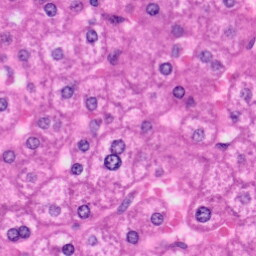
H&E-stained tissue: Liver